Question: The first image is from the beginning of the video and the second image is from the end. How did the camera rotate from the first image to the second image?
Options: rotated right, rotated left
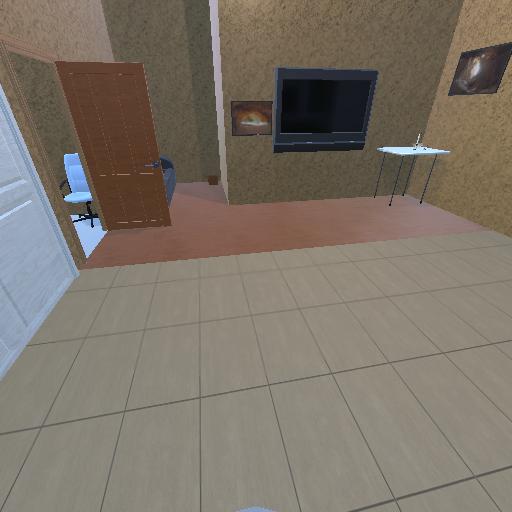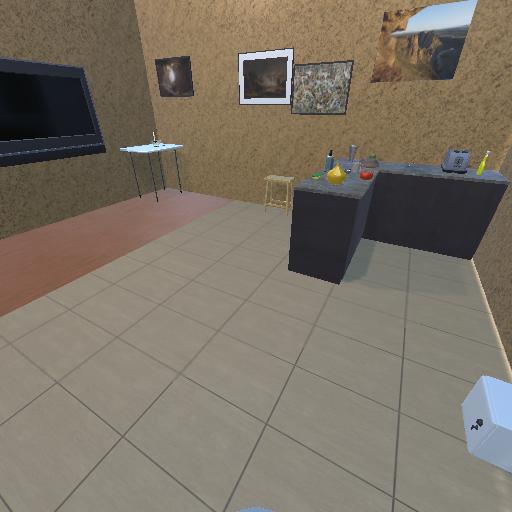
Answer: rotated right